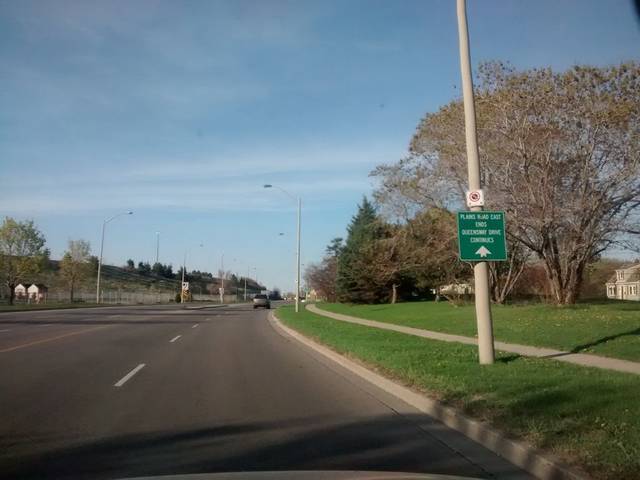
Region: Canada
Coordinates: 43.345, -79.812